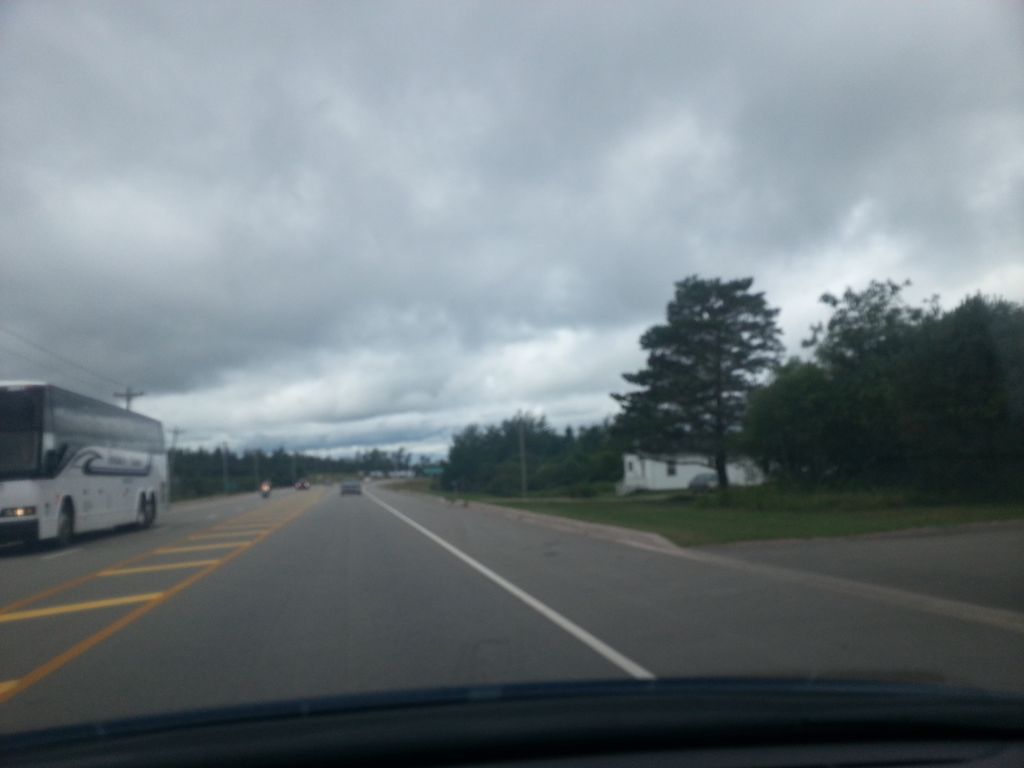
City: charlottetown